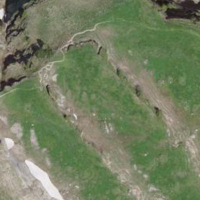
EUNIS habitat code: 26
Species observed at this site:
Saxifraga oppositifolia